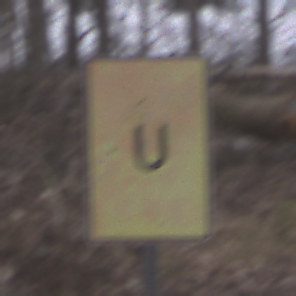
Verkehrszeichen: AnkuendigungOderFortsetzungUmleitungOhnePfeilsymbol
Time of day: Midday
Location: Outdoor (Nature)
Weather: Overcast
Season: Autumn
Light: Natural